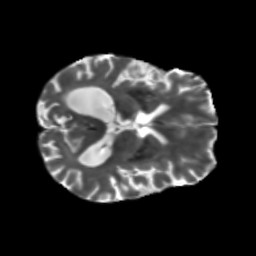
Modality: T2w
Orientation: axial
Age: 75
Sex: male
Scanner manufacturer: siemens
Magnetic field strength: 3 T
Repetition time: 5.25 s
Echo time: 0.08 s